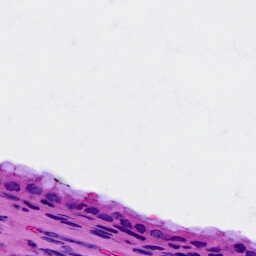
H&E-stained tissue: Cervix